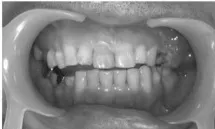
(B and C) Intraoral images were captured showing a large mass located in the buccal and palatal aspect of the edentulous alveolus of the left maxilla, in the area between the second premolar and the first molar. The mucosal surface was covered with rough hemorrhagic papules, which were pink-red in color.
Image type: medical_photograph (oral_photograph)